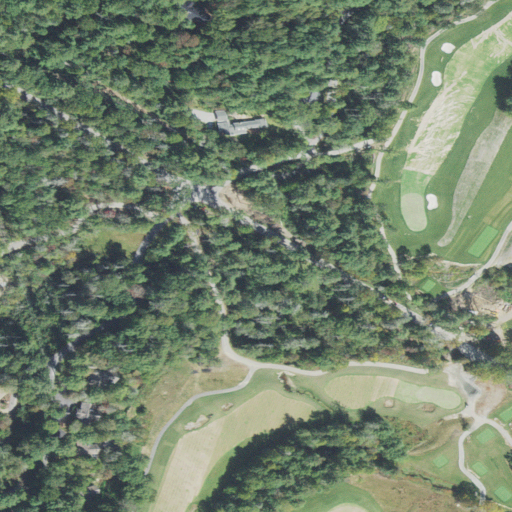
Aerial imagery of valley in North Carolina named Cashiers Valley containing open development, mixed forest, medium intensity development, deciduous forest, shrub, and low intensity development